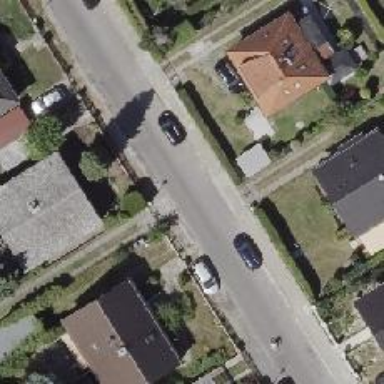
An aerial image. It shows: Residential road with asphalt surface. There are sidewalks on both sides. The parking orientation is parallel. There is parking lane on the left side.